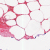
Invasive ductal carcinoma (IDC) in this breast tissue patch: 0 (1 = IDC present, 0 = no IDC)